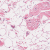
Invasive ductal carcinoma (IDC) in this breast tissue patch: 0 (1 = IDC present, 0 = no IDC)